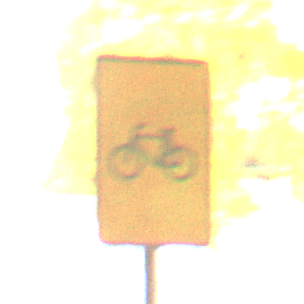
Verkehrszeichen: RadverkehrOhnePfeilsymbol
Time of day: MorningAfternoon
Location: Outdoor (Suburban)
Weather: PartlyCloudy
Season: NotSpecified
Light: Natural